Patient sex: M
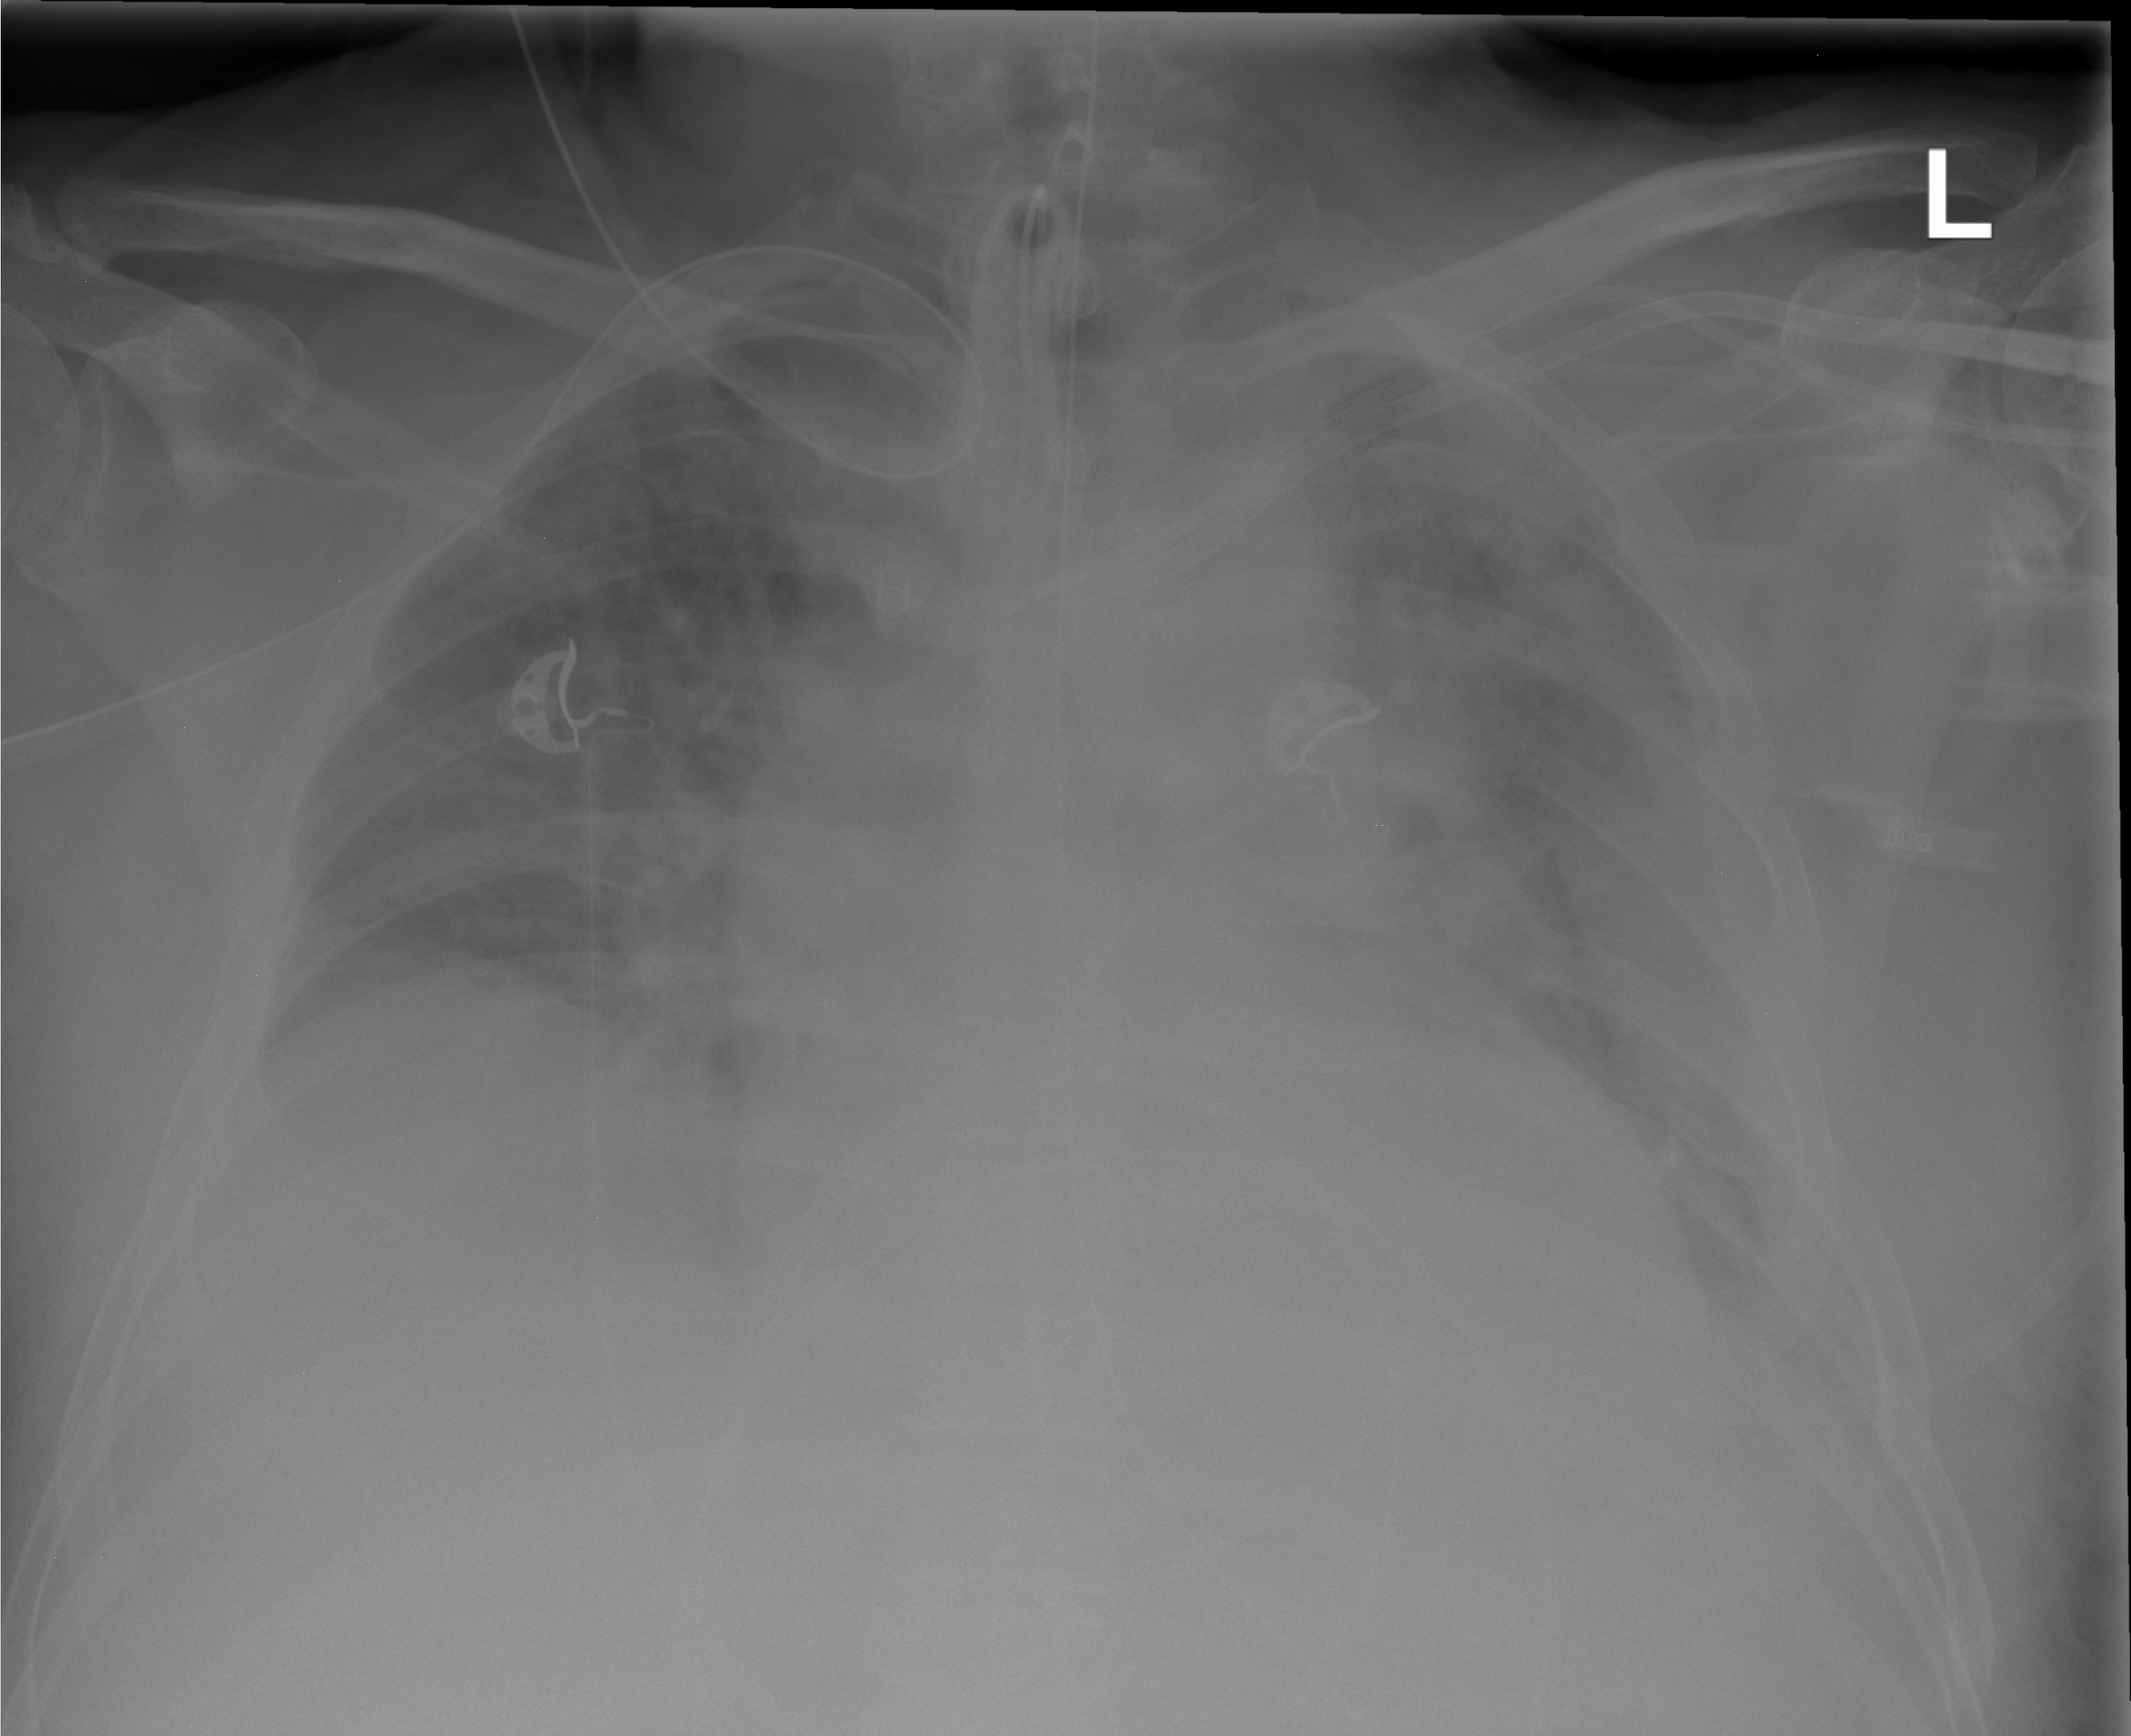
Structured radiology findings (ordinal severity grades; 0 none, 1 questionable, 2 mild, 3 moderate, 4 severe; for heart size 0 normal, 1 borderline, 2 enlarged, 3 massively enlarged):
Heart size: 2
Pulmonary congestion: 3
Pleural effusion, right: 1
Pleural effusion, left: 2
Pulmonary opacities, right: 2
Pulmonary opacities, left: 2
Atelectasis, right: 0
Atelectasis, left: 2